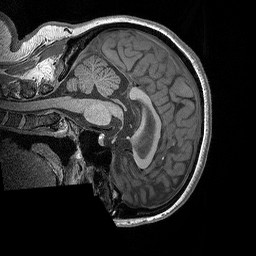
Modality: T1w
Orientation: sagittal
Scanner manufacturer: siemens
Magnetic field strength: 3 T
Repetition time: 2.3 s
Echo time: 0.00298 s